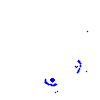
Particle: pion